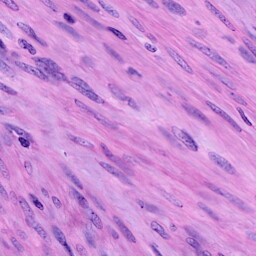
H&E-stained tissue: Cervix